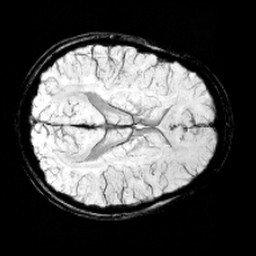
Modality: minIP
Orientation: axial
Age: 13
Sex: female
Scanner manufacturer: siemens
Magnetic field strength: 3 T
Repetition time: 0.027 s
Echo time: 0.02 s